Question: I have an error deserializing XML in C#
'''
public static void Main (string[] args)
{
String content;
content = "<Users><User><postedBy>Bob</postedBy><name>1</name></User><User><postedBy>Bob2</postedBy><name>2</name></User></Users>";
TextReader reader = new StringReader (content);
XmlSerializer s = new XmlSerializer (typeof(User));
List<User> r = (List<User>)s.Deserialize (reader);
int i =0;
foreach(User user in r)
{
Console.WriteLine (r[i]);
i++;
}
}
}
public class User
{
[XmlElement(ElementName = "postedBy")]
public string PostedBy { get; set; }
[XmlElement(ElementName = "name")]
public string name { get; set; }
}
'''

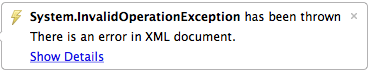
Answer: Create another class to handle your root element:
'''
[XmlRoot(ElementName = "users")]
public class Users
{
[XmlElement(ElementName = "user")]
public List<User> users { get; set; }
}
'''
And deserialize to 'typeof(Users)':
'''
XmlSerializer s = new XmlSerializer(typeof(Users));
Users r = (Users)s.Deserialize(reader);
'''
Then you can access all the 'User' elements by 'r.users'